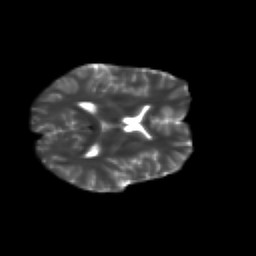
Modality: T2w
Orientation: axial
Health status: healthy
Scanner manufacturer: siemens
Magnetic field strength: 3 T
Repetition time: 10 s
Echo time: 0.092 s